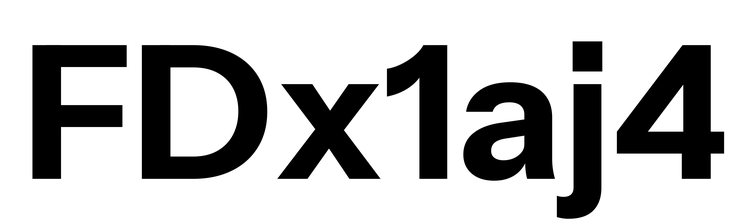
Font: InstrumentSans_Bold